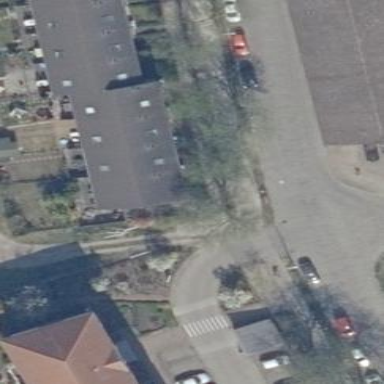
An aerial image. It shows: Terrace building.